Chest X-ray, PA view. Patient: 59 years old, sex M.
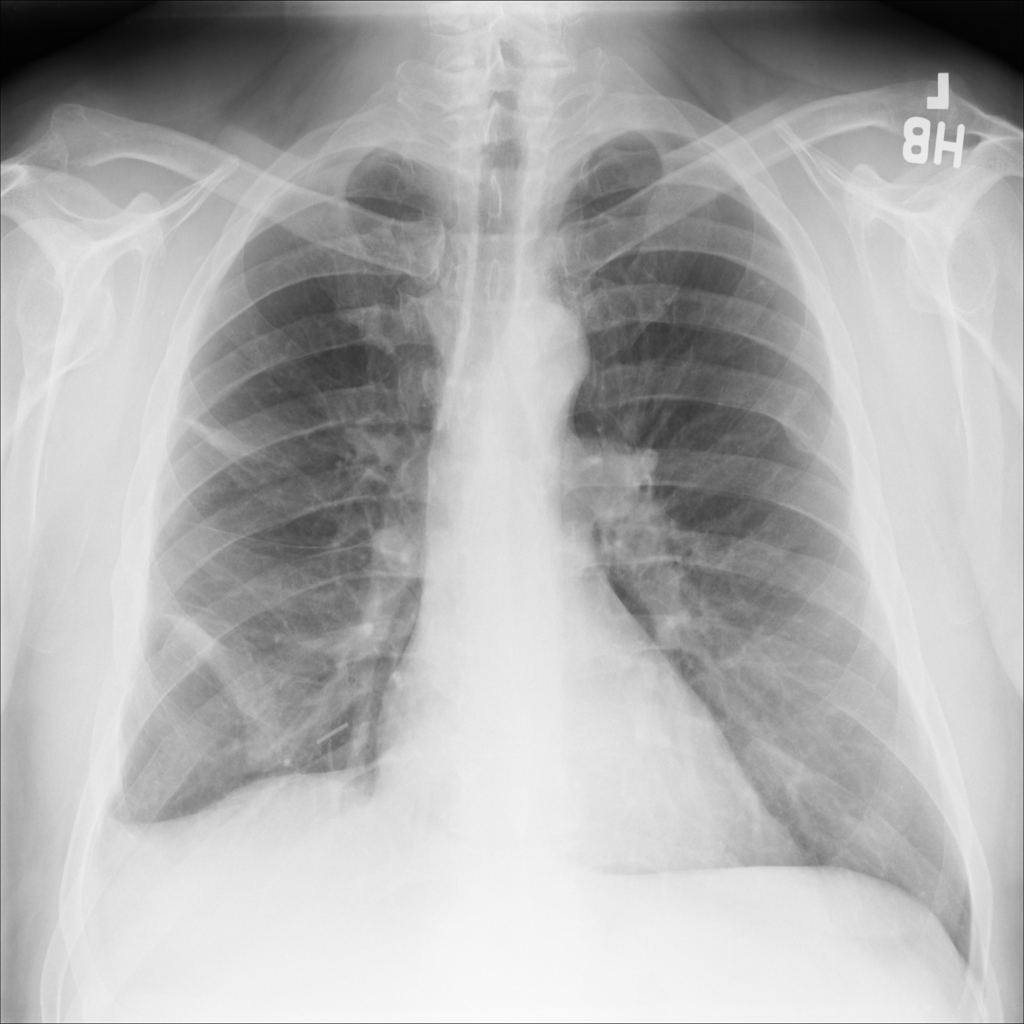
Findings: No Finding